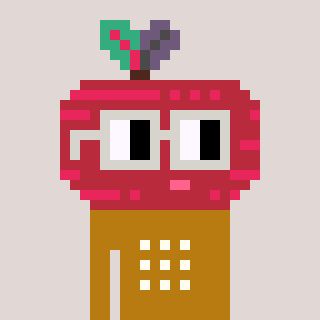
a pixel art character with square light gray glasses, a beet-shaped head and a gold-colored body on a warm background